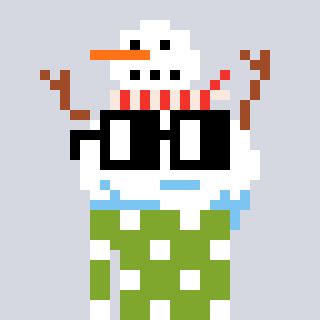
a pixel art character with square black glasses, a snowman-shaped head and a slimegreen-colored body on a cool background